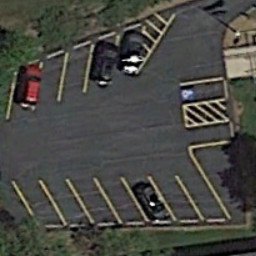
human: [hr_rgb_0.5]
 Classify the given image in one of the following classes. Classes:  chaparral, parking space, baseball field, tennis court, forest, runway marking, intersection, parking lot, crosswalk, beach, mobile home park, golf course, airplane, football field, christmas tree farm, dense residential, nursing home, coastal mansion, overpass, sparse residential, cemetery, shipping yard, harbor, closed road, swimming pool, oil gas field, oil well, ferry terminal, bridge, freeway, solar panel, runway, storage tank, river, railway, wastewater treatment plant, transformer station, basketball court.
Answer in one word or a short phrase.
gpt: parking space